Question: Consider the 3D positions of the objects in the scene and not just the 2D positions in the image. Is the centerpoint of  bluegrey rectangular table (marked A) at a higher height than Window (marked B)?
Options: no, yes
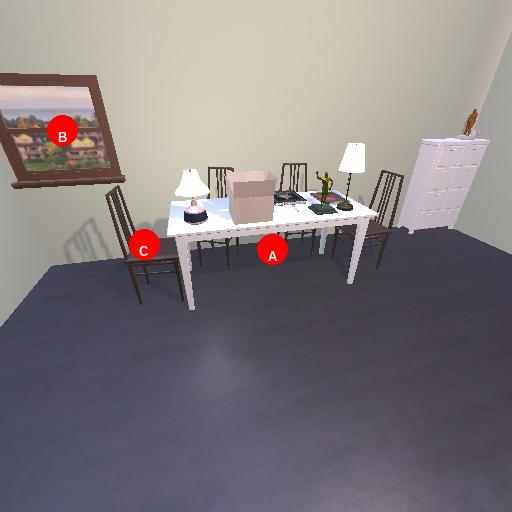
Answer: no